Question: I added a 'BottomNavigationView' programmatically but it's over the toolbar, how can I fix it?
'''
View parent = (View) container.getParent();
coordinatorLayout = parent.findViewById(R.id.parent_container);
bottomNavigationView = new BottomNavigationView(getContext());
BottomNavigationView.LayoutParams params = new BottomNavigationView.LayoutParams(BottomNavigationView.LayoutParams.MATCH_PARENT, BottomNavigationView.LayoutParams.WRAP_CONTENT, Gravity.BOTTOM);
bottomNavigationView.setLayoutParams(params);
bottomNavigationView.setBackgroundColor(getResources().getColor(R.color.colorPrimaryDark));
bottomNavigationView.inflateMenu(R.menu.bottom_navigation_main);
coordinatorLayout.addView(bottomNavigationView, params);
'''

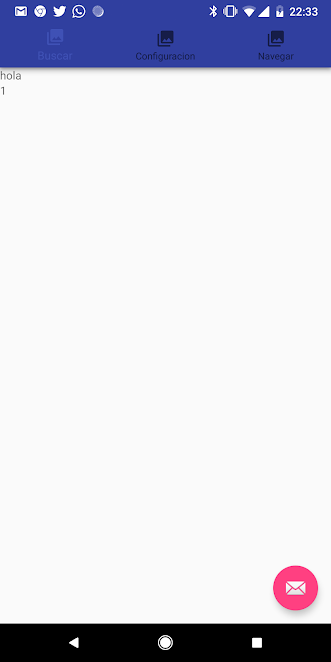
Answer: Since the view is added to coordinatorLayout, you should add CoordinatorLayoutParams for the BottomNavigationView.
'''
CoordinatorLayout.LayoutParams layoutParams = new CoordinatorLayout.LayoutParams(ViewGroup.LayoutParams.MATCH_PARENT, ViewGroup.LayoutParams.WRAP_CONTENT);
layoutParams.gravity = Gravity.BOTTOM;
bottomNavigationView.setLayoutParams(layoutParams);
'''